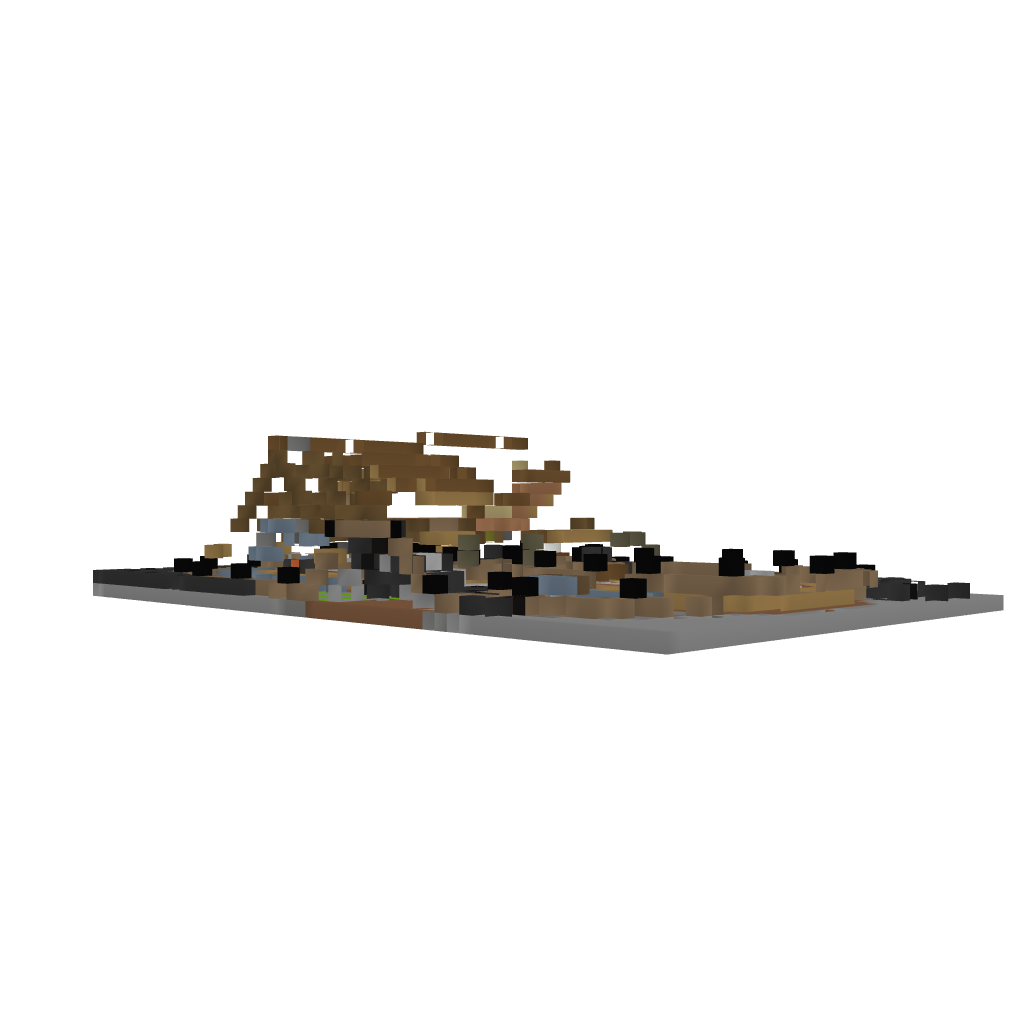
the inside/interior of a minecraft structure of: Rustic Log Cabin